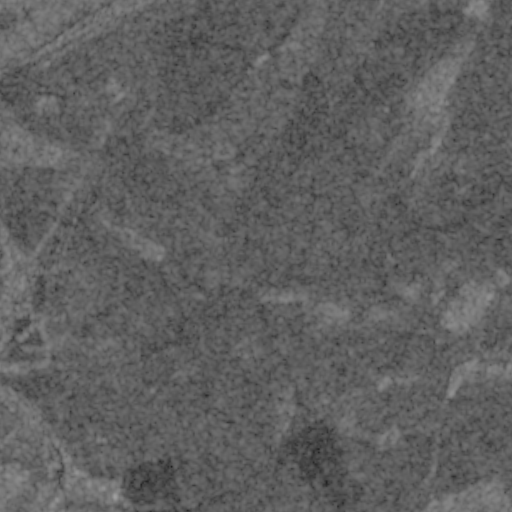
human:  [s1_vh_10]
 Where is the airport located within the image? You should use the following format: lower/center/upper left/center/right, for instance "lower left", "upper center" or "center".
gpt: The airport is located in the upper of the image.
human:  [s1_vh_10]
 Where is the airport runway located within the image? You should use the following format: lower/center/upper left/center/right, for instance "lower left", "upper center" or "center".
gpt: The airport runway is located in the upper left of the image.
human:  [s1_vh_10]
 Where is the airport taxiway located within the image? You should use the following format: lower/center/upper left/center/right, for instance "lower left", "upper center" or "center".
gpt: The airport taxiway is located in the upper left of the image.
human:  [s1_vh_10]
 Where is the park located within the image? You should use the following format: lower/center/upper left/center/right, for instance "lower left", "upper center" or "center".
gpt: The park is located in the upper left of the image.
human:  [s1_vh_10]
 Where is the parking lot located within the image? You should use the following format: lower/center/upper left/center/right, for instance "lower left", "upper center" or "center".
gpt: The parking lot is located in the lower left of the image.
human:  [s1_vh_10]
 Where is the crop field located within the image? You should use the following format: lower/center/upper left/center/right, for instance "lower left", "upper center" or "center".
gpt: There is no crop field in the image.

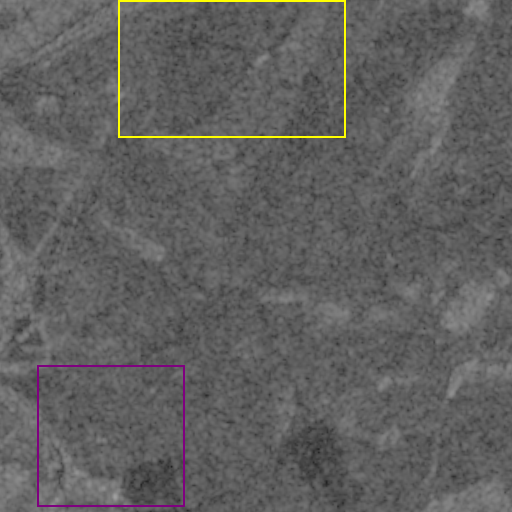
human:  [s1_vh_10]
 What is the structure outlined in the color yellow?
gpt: The structure outlined in yellow is an airport.
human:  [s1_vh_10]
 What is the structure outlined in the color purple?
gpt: The structure outlined in purple is a crop field.
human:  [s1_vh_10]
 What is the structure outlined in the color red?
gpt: There is no red outline.